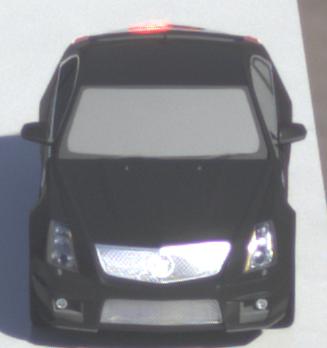
Make: Cadillac
Model: CTS-V
Detailed model: CTS-V (II) Limousine
Model produced from: 2008/11
Model produced until: 2010/12
Doors: 4
Color: black
Road condition: wet road
Daytime: morning or afternoon
Contrast: high contrast